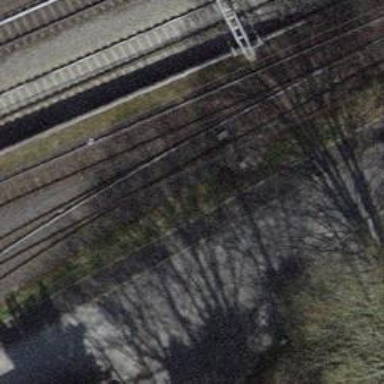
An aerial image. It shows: Railway switch.